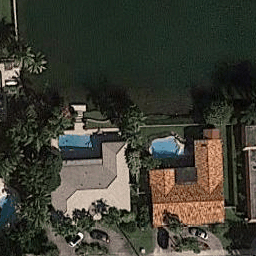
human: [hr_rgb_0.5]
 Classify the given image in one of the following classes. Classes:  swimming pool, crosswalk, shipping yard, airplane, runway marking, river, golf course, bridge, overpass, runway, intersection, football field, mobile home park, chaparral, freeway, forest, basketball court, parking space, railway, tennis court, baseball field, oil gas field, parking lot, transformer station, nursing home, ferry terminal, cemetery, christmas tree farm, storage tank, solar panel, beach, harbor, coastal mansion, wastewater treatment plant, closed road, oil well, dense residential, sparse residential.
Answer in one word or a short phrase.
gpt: coastal mansion